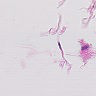
Metastatic tissue present: no